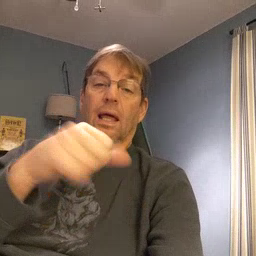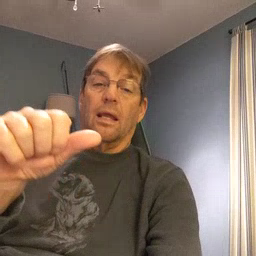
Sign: any